Field crop: maize
Growth stage: 1
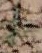
Species: atriplex